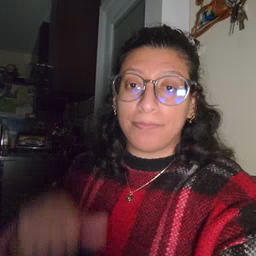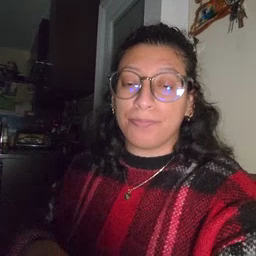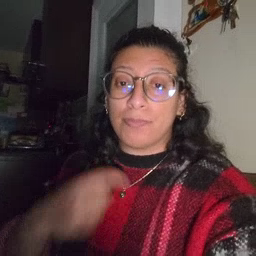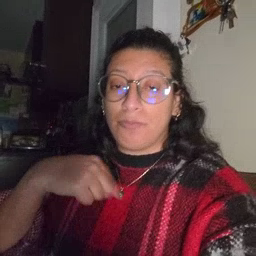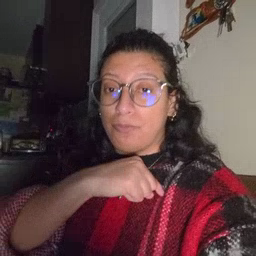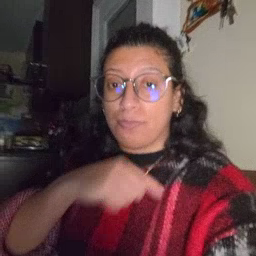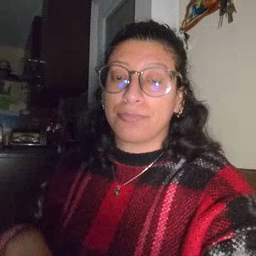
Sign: weus